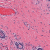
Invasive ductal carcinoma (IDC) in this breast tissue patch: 0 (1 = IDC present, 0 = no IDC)